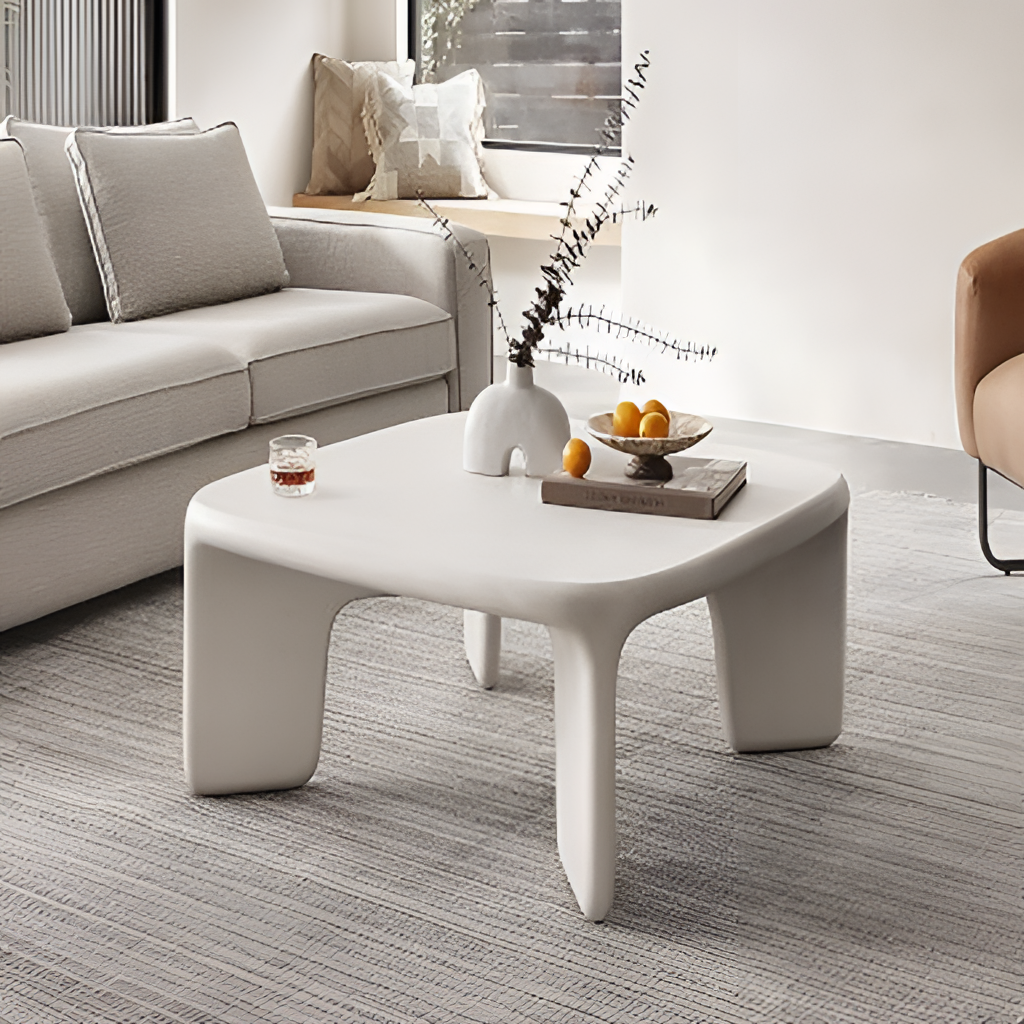
living room, white stone coffee table, fabric flooring, with striped pattern, minimalist, paint wallpaper, with solid pattern